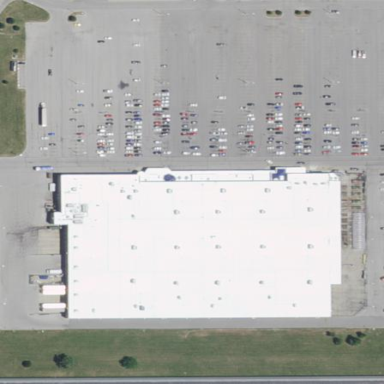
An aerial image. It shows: Supermarket located in building.